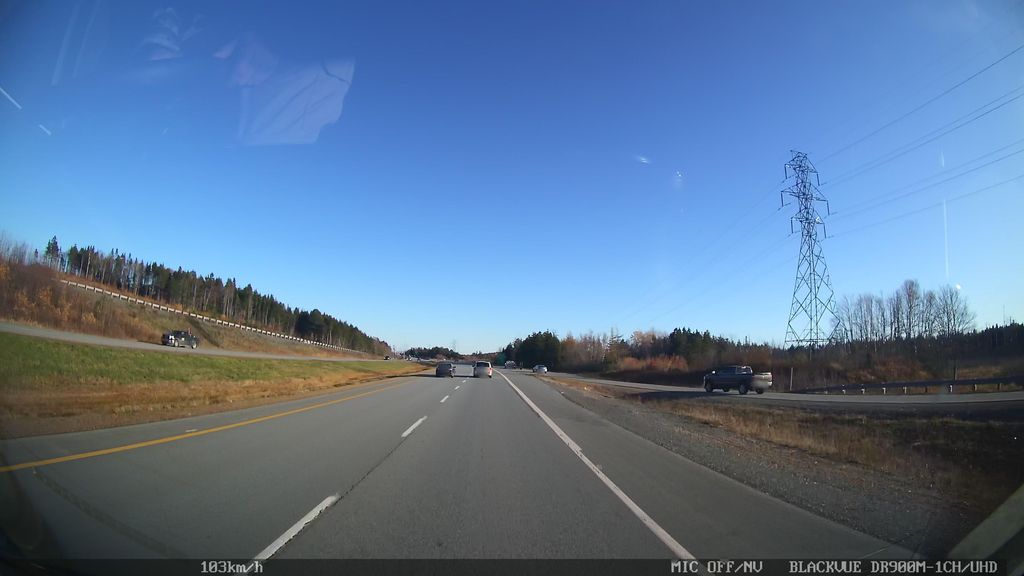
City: halifax